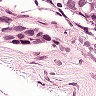
Metastatic tissue present: yes